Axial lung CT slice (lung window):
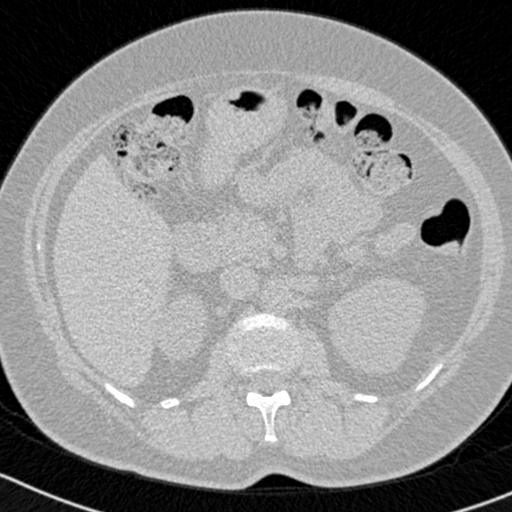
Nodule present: no